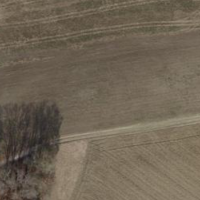
EUNIS habitat code: 52
Species observed at this site:
Fagus sylvatica